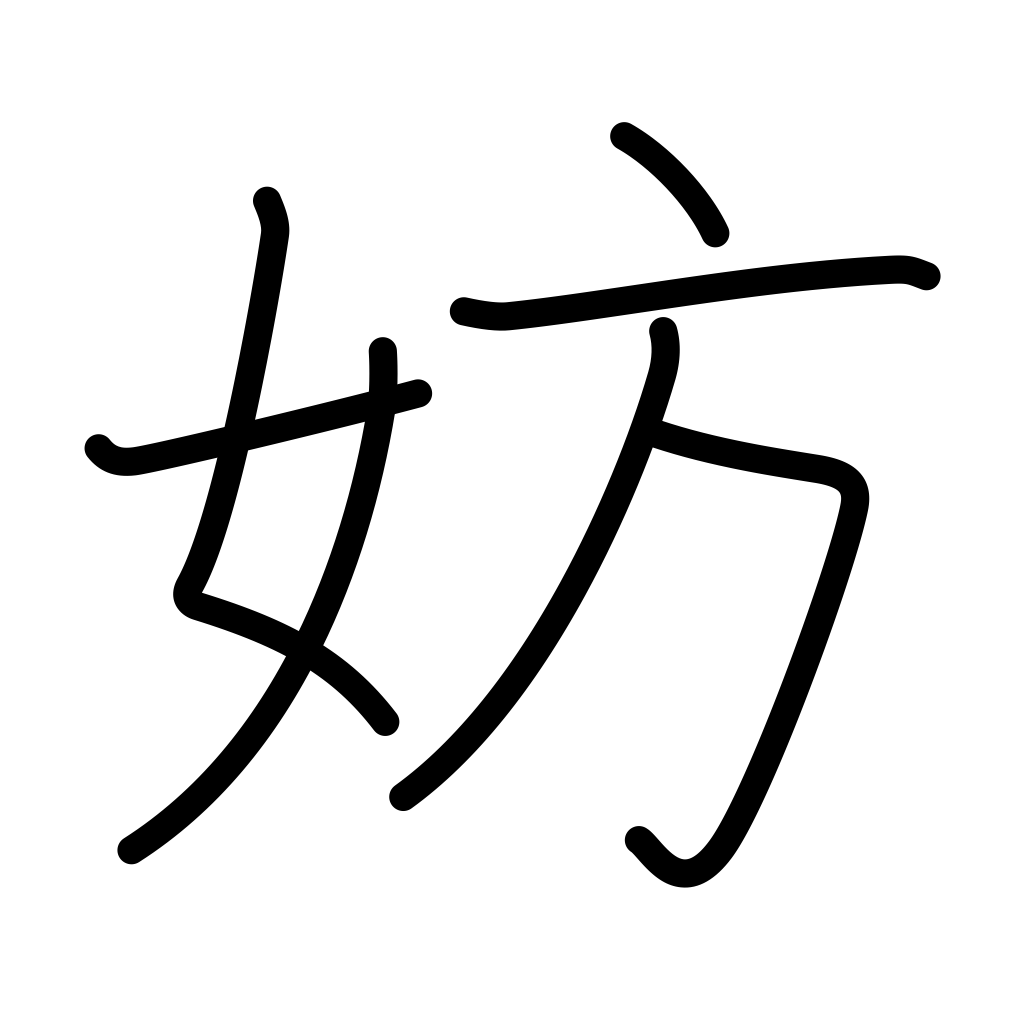
Meaning: disturb, prevent, hamper, obstruct